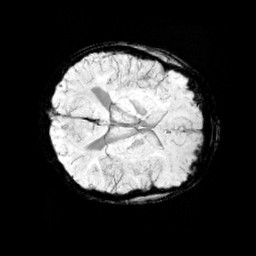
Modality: minIP
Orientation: axial
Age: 9
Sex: male
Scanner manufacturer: siemens
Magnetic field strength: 3 T
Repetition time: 0.027 s
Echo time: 0.02 s